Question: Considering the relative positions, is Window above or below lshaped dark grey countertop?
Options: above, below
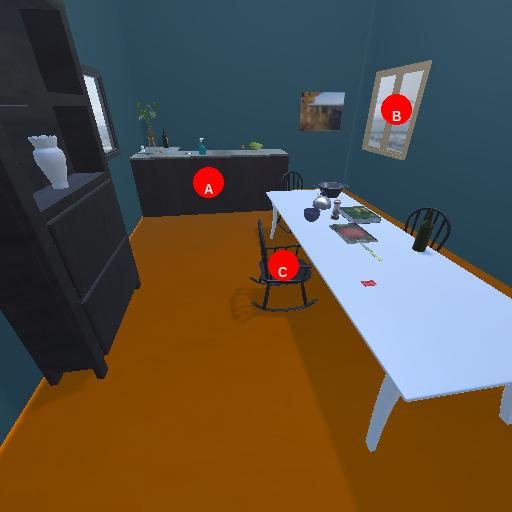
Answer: above